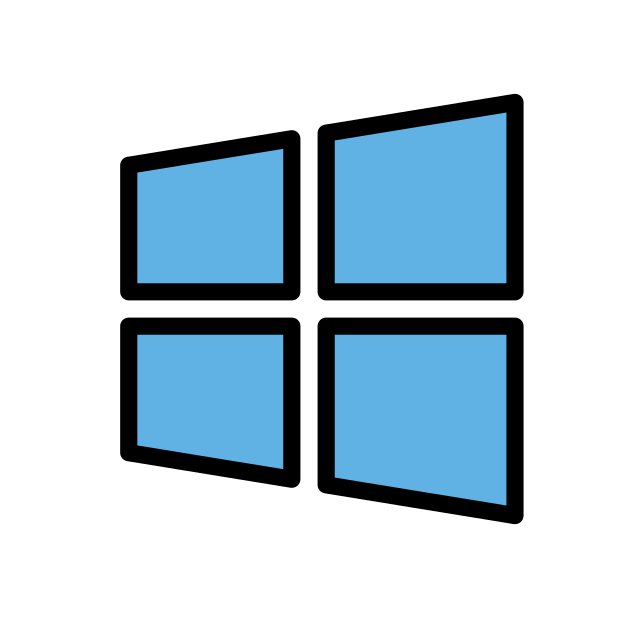
windows